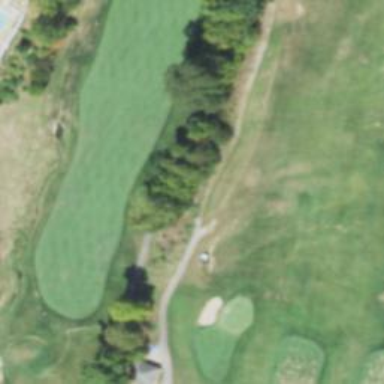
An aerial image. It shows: Grassy area designated as golf fairway.